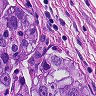
Metastatic tissue present: yes